Question: I have a SQL Server 2008 database file ('.mdf') I want to change some data type like from float to int or something like that but I get this error :

How to fix it?
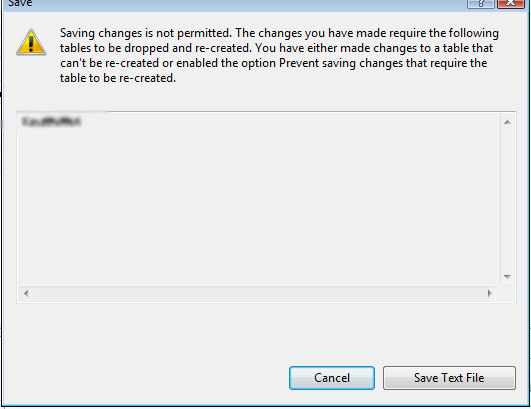
Answer: Just turn this option in SQL Server Management Studio off:
> Menu > Tools > Options

This option is on by default (for safety reasons) and it prevents any changes to table structure that require a complete table rebuild (like changing a datatype of a column)